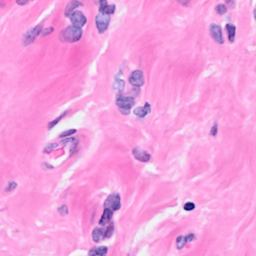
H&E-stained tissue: Breast